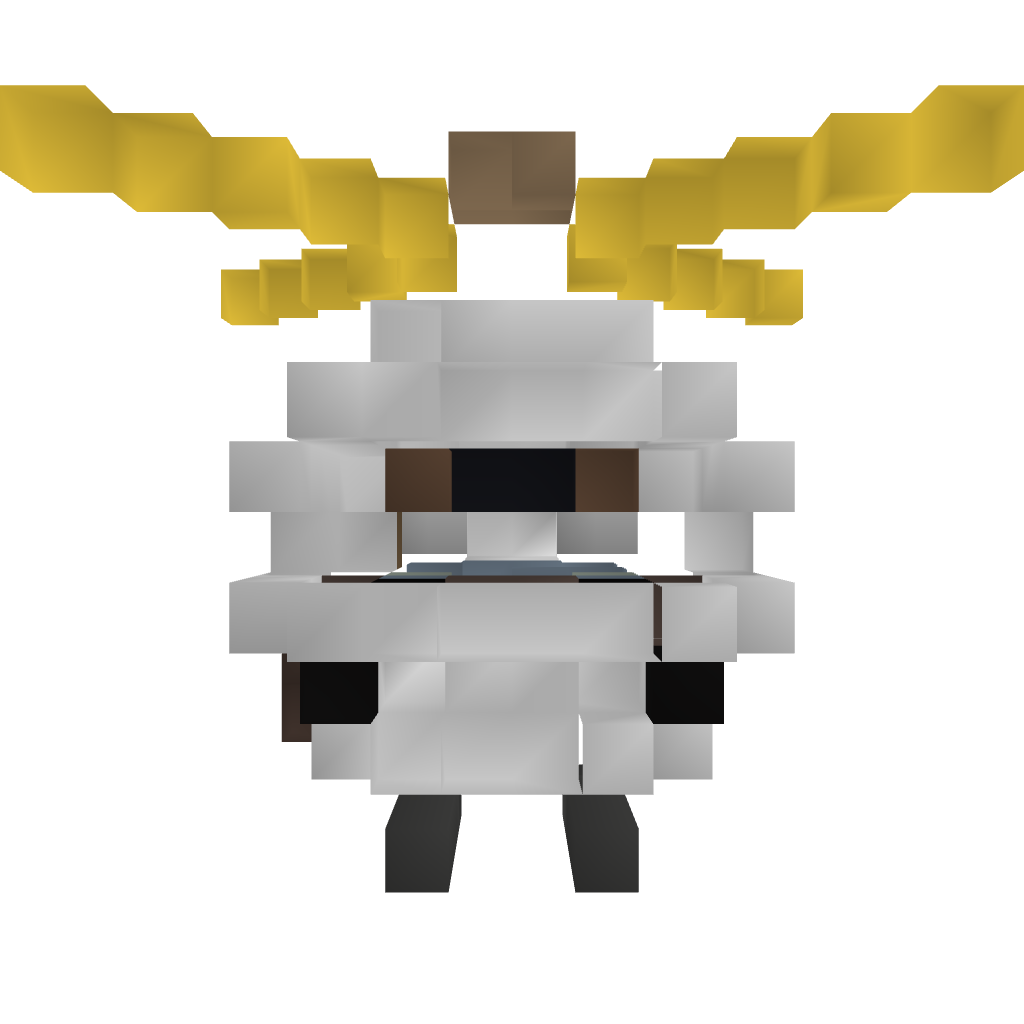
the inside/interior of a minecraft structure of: Helicopter